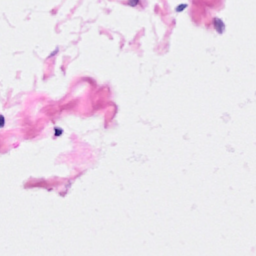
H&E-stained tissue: Breast